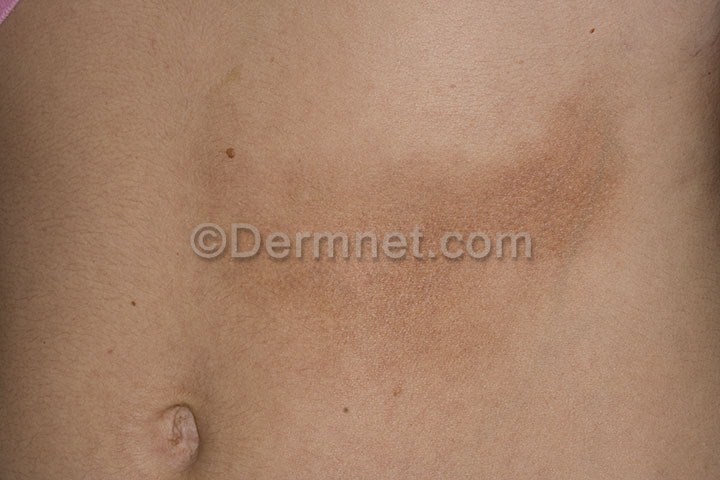
Disease: Lupus and other Connective Tissue diseases